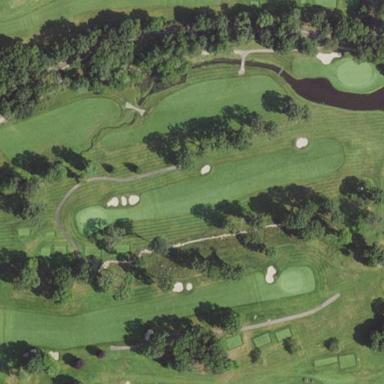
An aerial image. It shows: Grassy area designated as golf fairway.